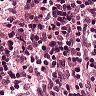
Metastatic tissue present: no